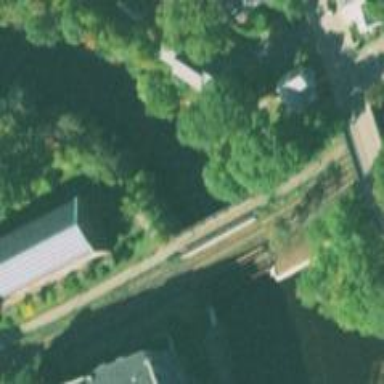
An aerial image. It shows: Path on bridge.